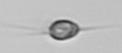
Label: Acanthoica_quattrospina